Question: I learn about HTTP and need some examples of HTTP PUT method structure, something like this one for HTTP POST method

Can you tell me some, thanks!
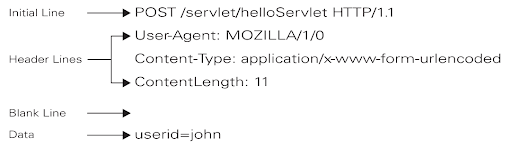
Answer: The structure is exactly the same, just the use of the body (replaces the original content) is different.
Guess what, there's a spec: <URL>.